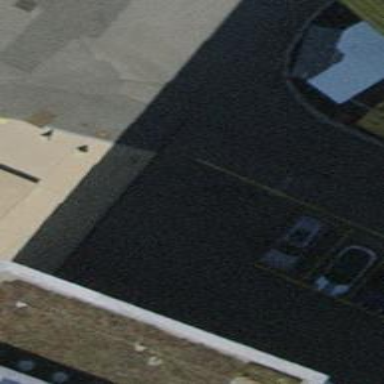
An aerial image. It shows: Motorcycle parking facility.